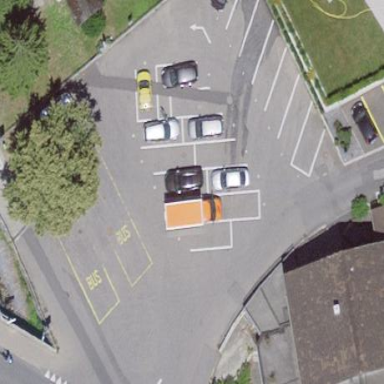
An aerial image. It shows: Parking area with surface.